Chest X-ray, PA view. Patient: 14 years old, sex F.
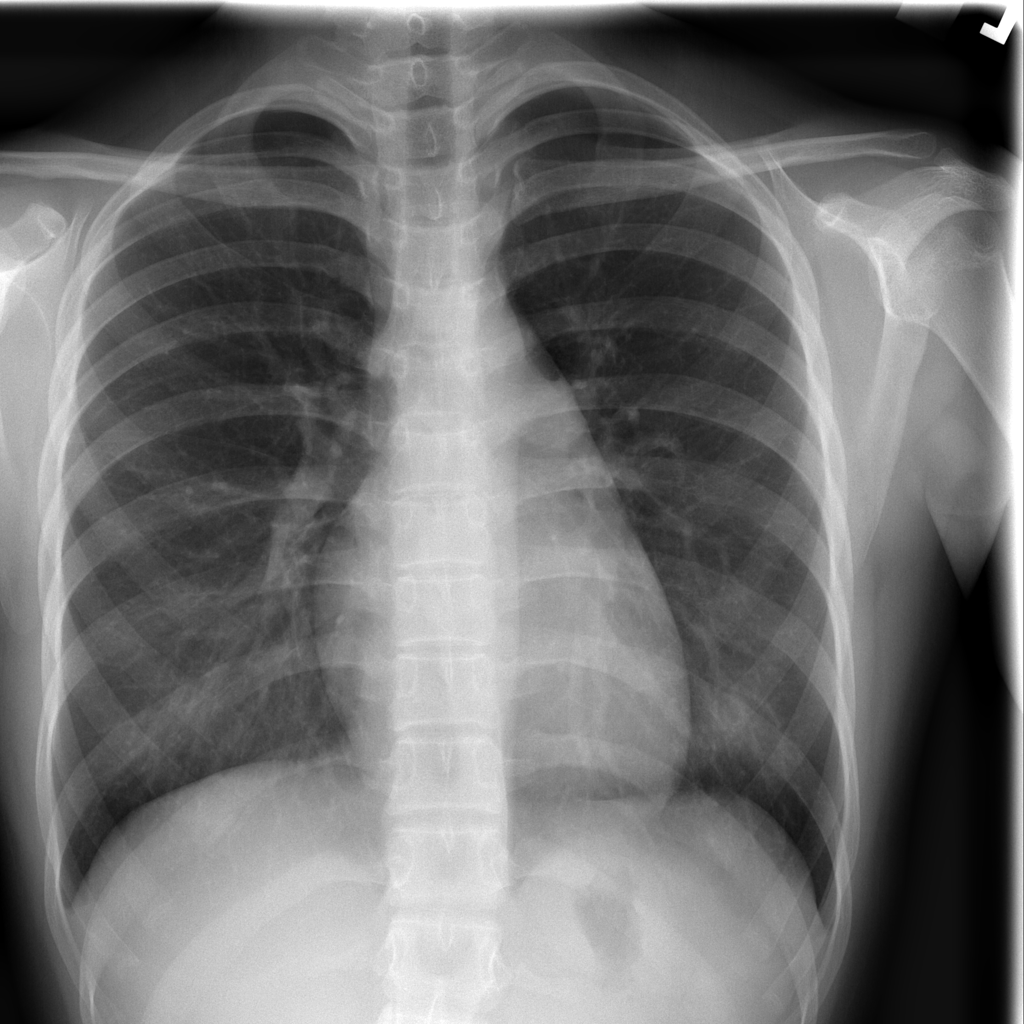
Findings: Cardiomegaly, Effusion